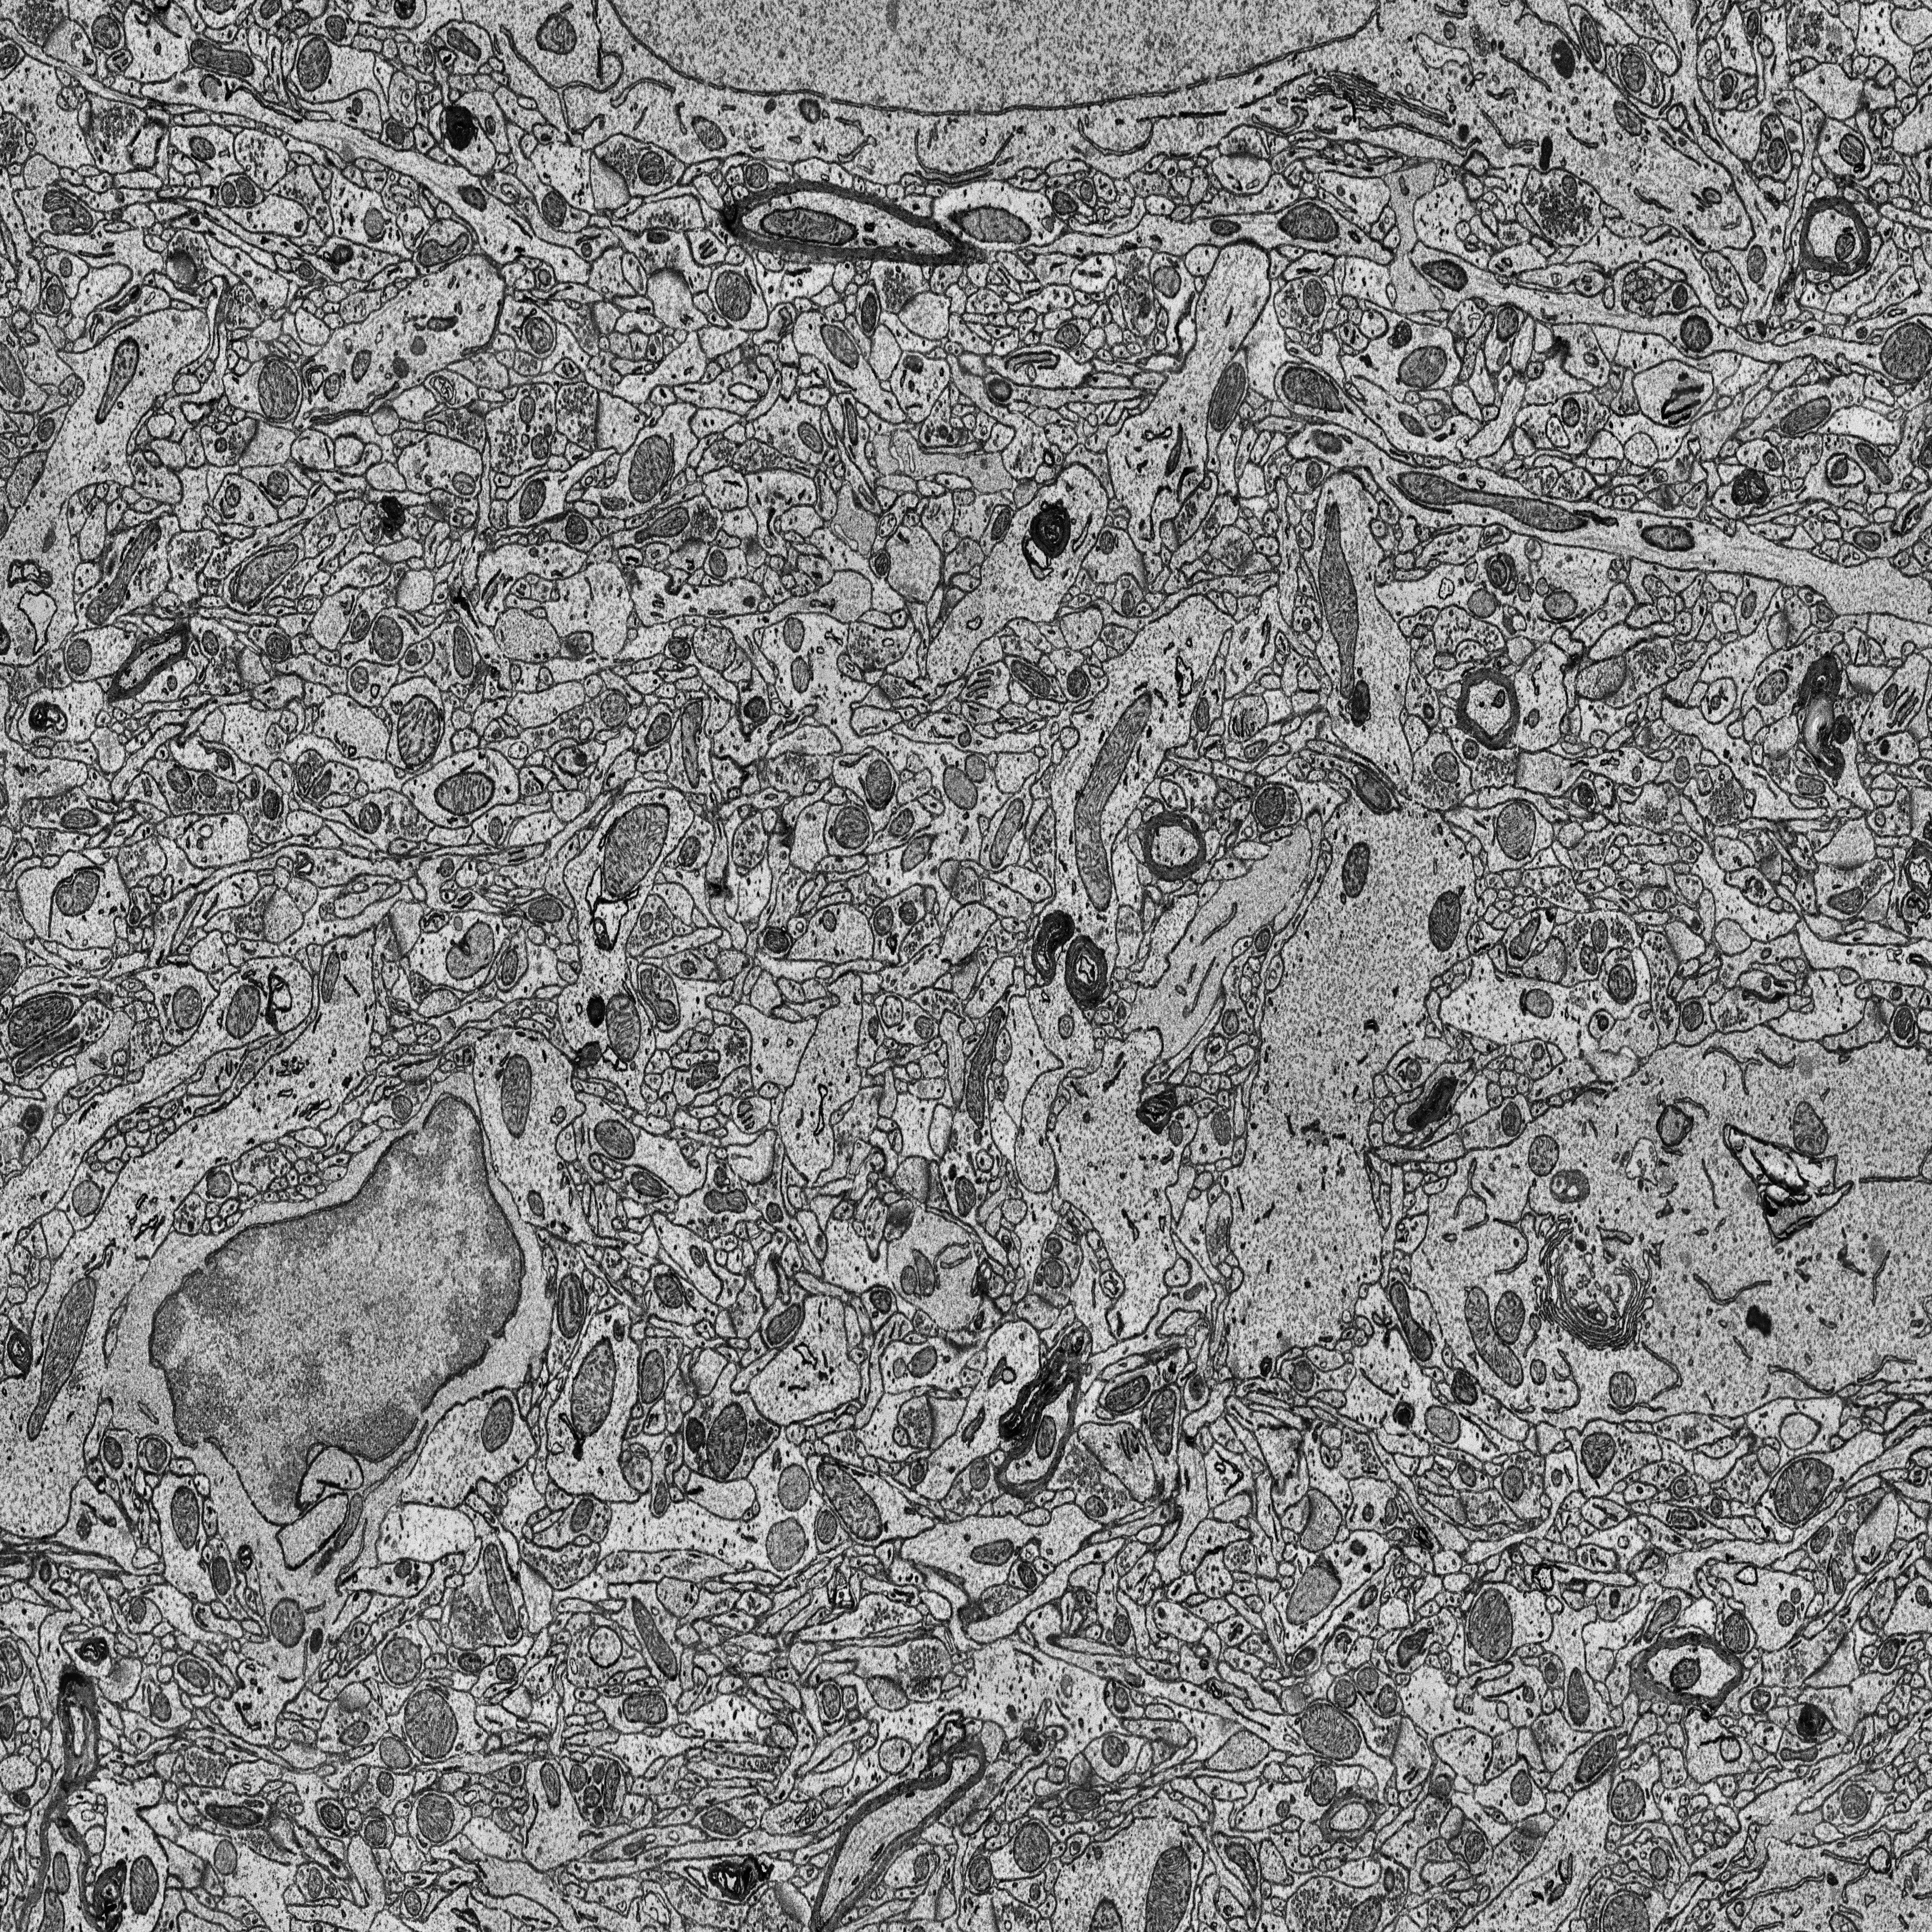
Electron microscopy slice of rat cortex tissue
Slice depth (z): 98
Mitochondria instances in slice: 375